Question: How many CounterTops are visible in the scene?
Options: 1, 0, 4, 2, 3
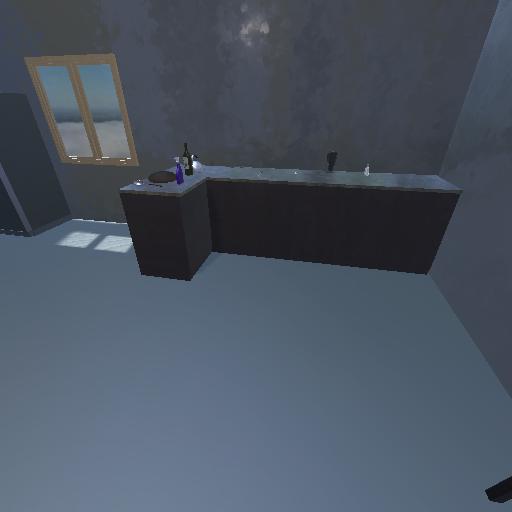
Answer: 1